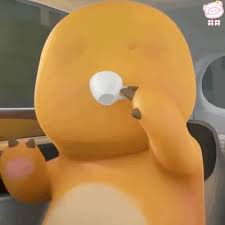
Label: nailong